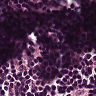
Metastatic tissue present: no